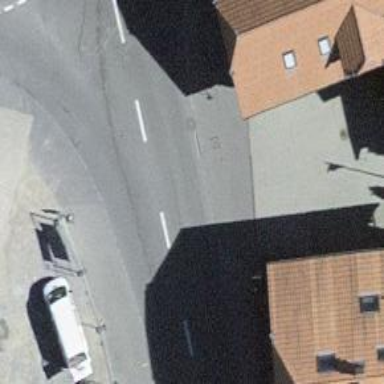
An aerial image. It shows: Bus stop with platform for public transport.